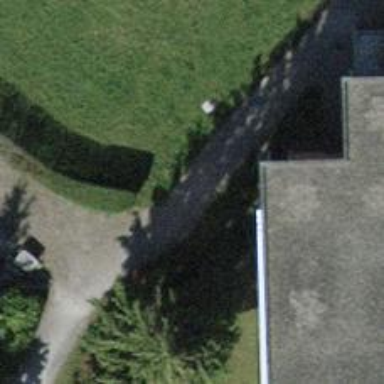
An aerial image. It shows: Footway with cobblestone surface.